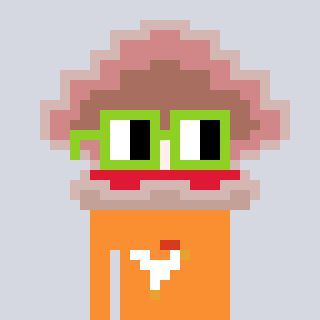
a pixel art character with square light green glasses, a oyster-shaped head and a orange-colored body on a cool background